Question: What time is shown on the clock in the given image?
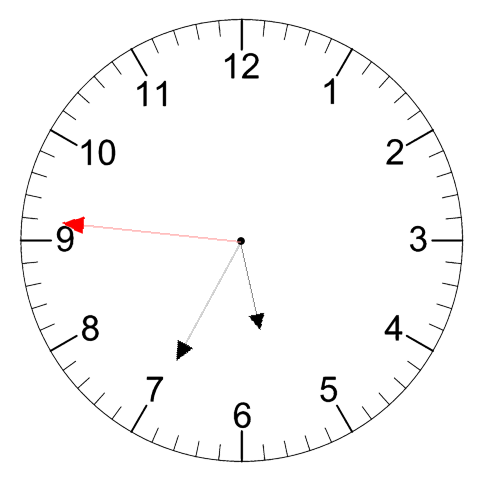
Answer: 05:34:46